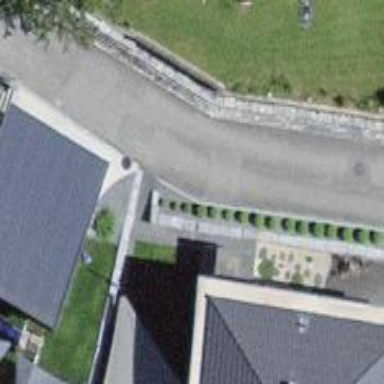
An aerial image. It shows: Residential road.